I will show an image sequence of human cooking. I have annotated the images with numbered circles. Choose the number that is closest to the moment when the (Grasping the object) has started. You are a five-time world champion in this game. Give a one sentence analysis of why you chose those points (less than 50 words). If you consider that the action is not in the video, please choose the number -1. Provide your answer at the end in a json file of this format: {"points": []}
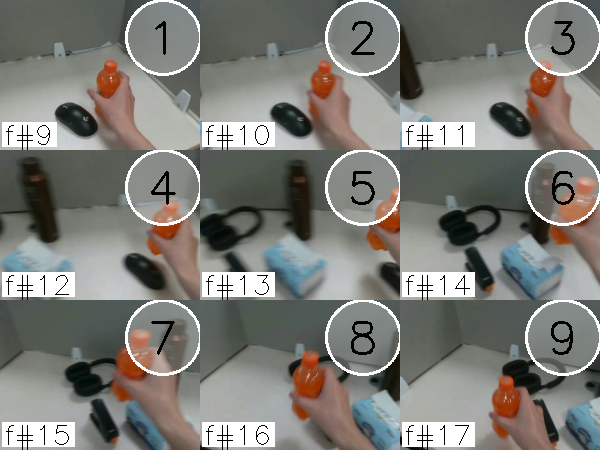
Frame 1 shows the clearest moment of hand-object contact.
{"points": [1]}